Interaction volume radius: 5 \u00c5
Interaction volume height: 35 \u00c5
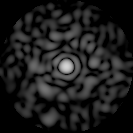
Disorder parameter: 0.8496